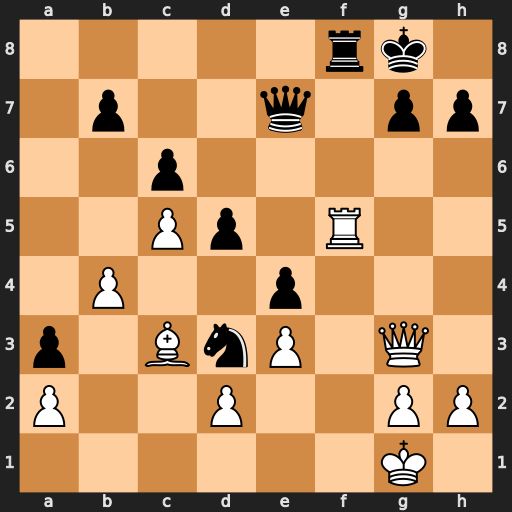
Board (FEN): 5rk1/1p2q1pp/2p5/2Pp1R2/1P2p3/p1BnP1Q1/P2P2PP/6K1
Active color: w
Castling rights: -
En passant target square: -
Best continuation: Bxg7 Qxg7 Rg5 Qxg5 Qxg5+